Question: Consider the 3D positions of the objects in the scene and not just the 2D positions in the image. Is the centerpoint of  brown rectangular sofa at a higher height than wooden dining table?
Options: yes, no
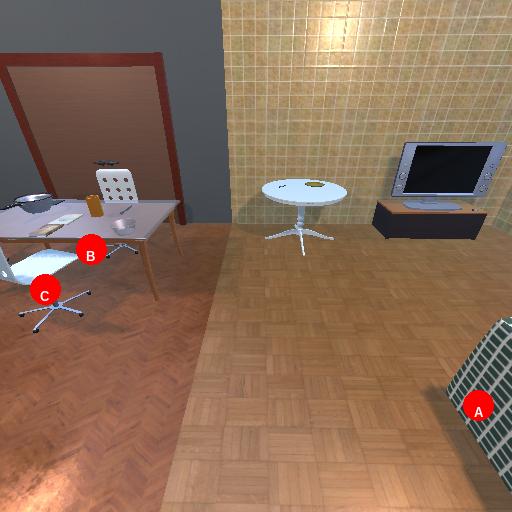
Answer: yes